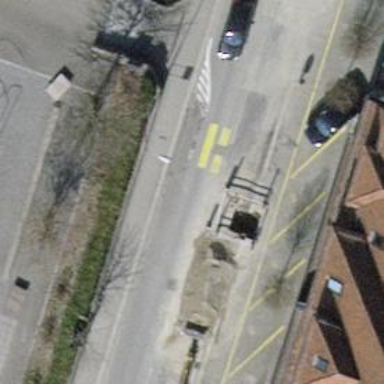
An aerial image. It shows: Marked uncontrolled road crossing.